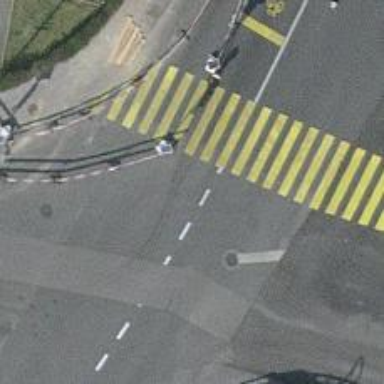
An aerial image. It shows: Crossing with traffic signals.